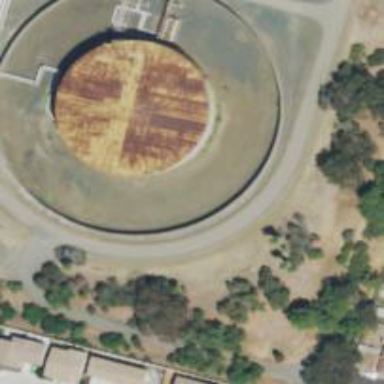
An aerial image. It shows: Building with storage tank.